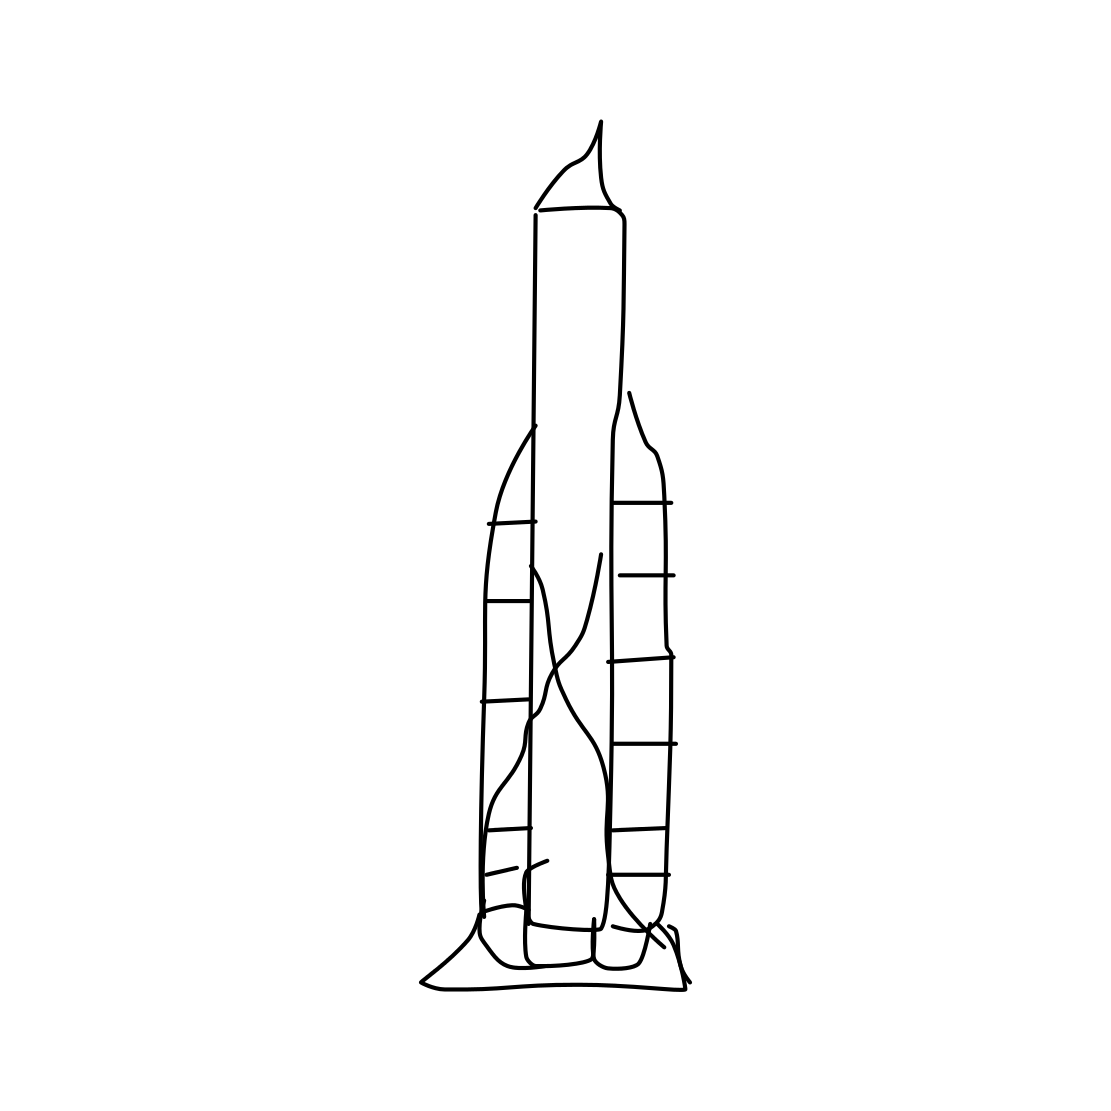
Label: space shuttle